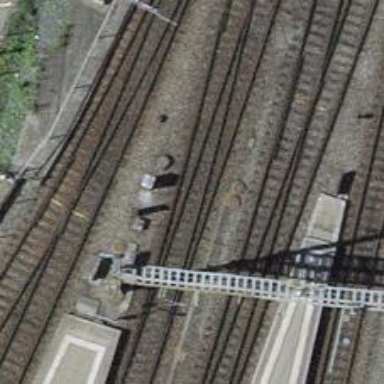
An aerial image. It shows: Railway siding with one electrified track and contact line.